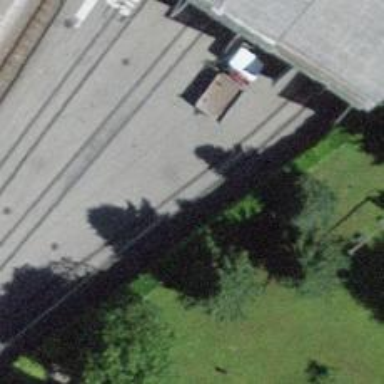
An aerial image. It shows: Railway level crossing.